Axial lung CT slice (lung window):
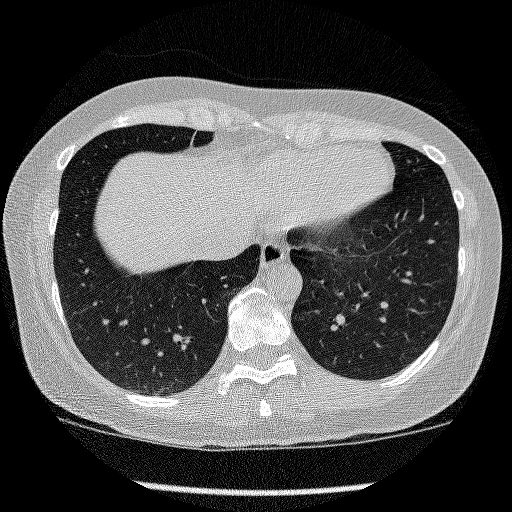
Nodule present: no